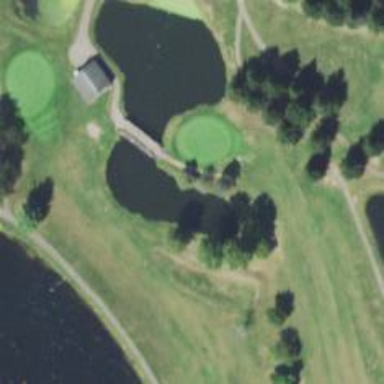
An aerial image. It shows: Golf cartpath that is also road path.